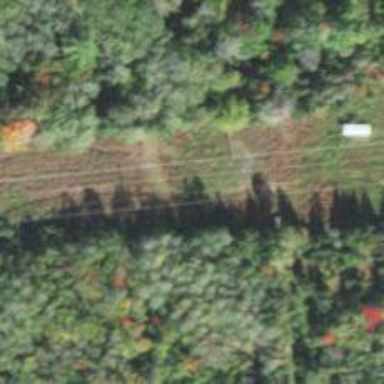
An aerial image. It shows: Power pole.